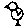
Label: bird